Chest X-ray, PA view. Patient: 70 years old, sex M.
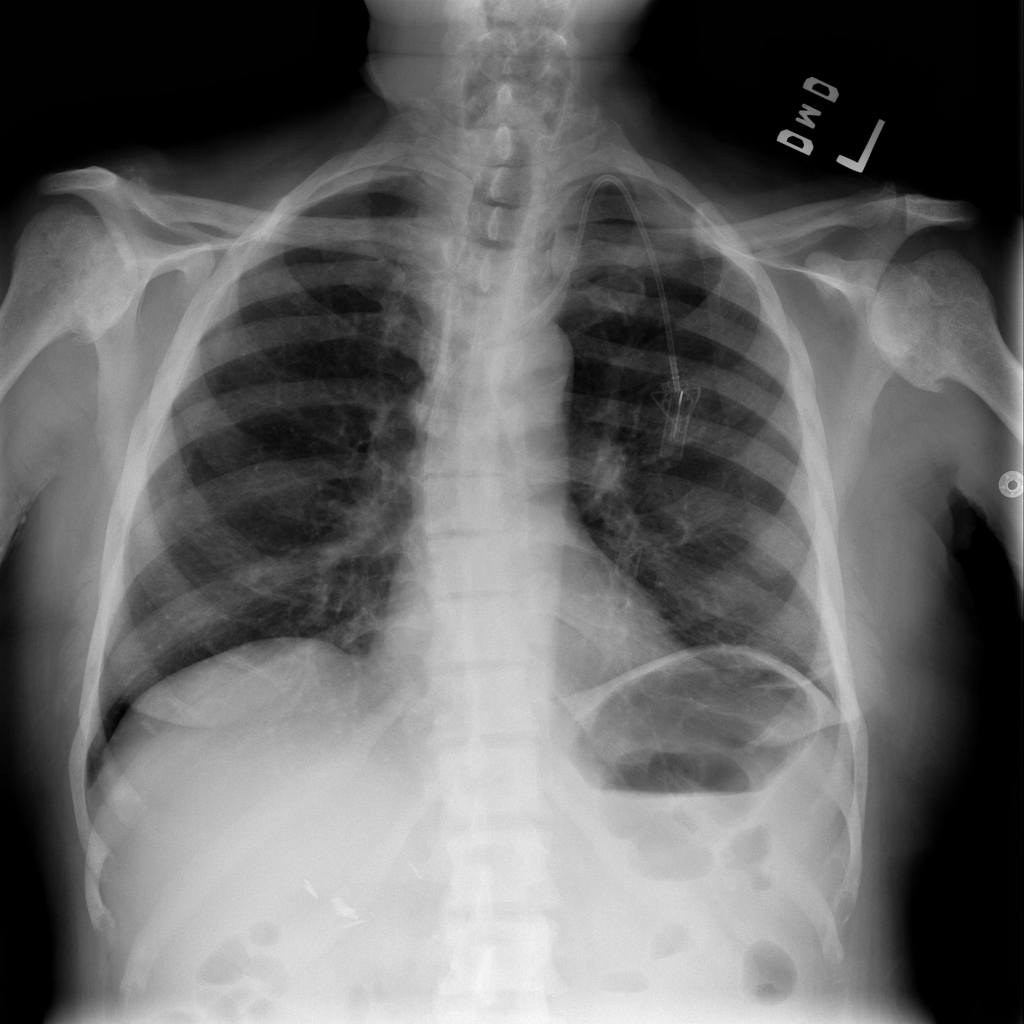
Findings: Infiltration